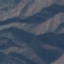
Land use / land cover: HerbaceousVegetation